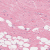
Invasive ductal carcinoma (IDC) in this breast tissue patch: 0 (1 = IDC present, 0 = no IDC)